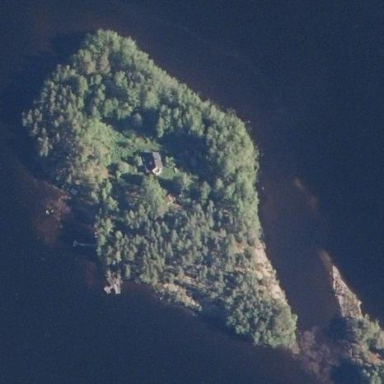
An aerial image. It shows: Islet.